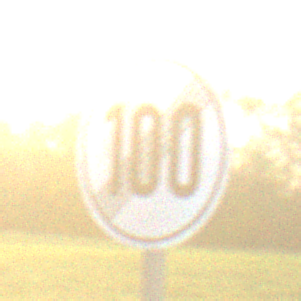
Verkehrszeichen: EndeGeschwindigkeit100
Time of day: SunriseSunset
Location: Outdoor (Nature)
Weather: PartlyCloudy
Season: NotSpecified
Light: Natural